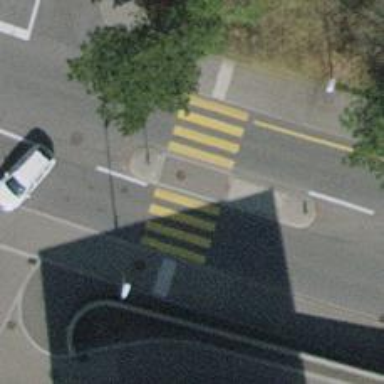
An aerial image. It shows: Kerb barrier.